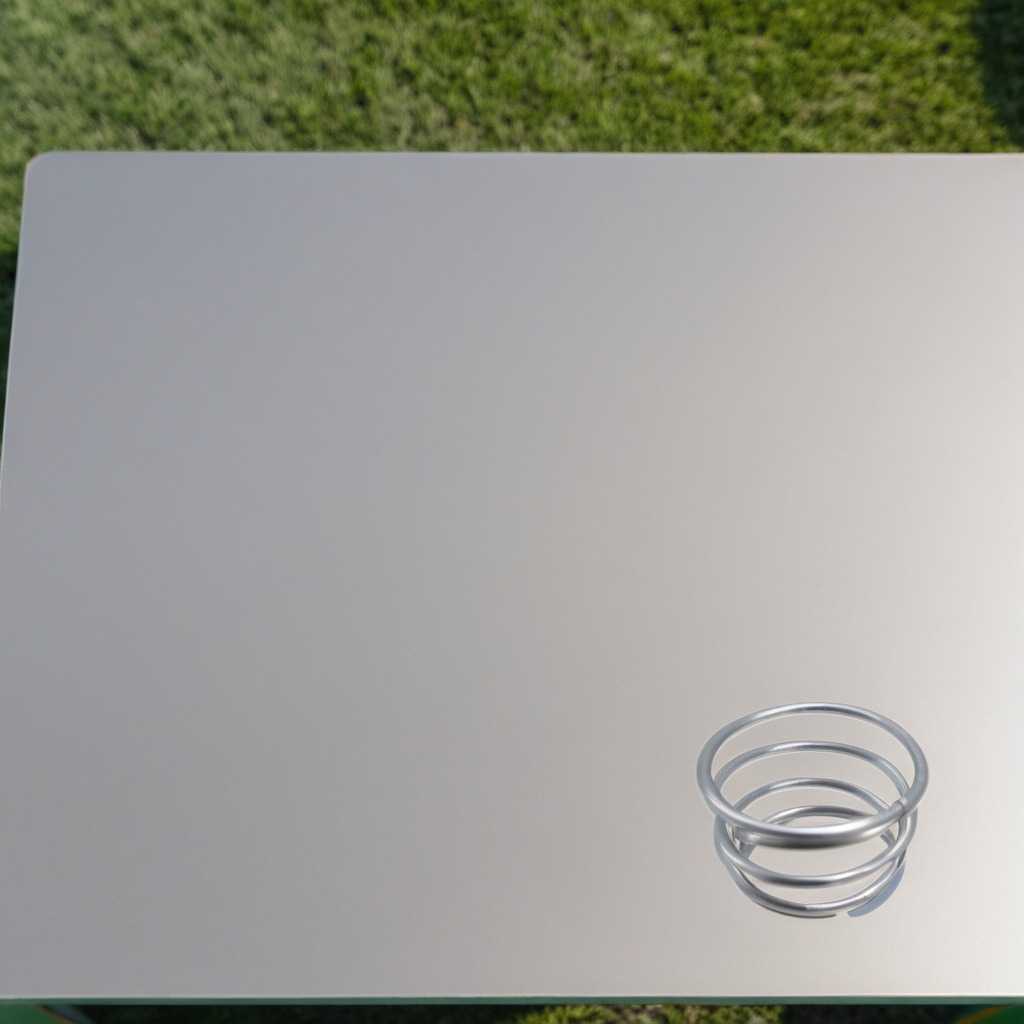
A coiled metal spring is lying on the table.